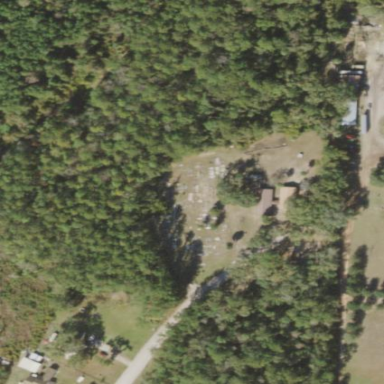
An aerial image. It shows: Cemetery.